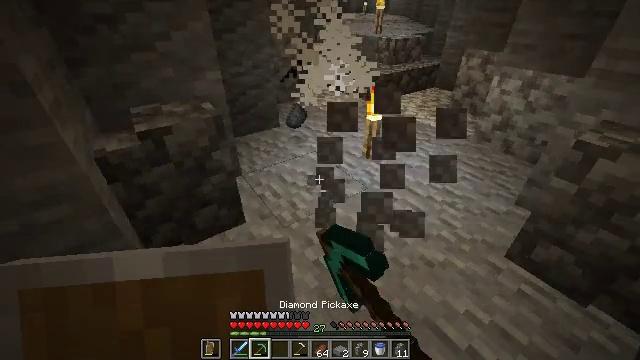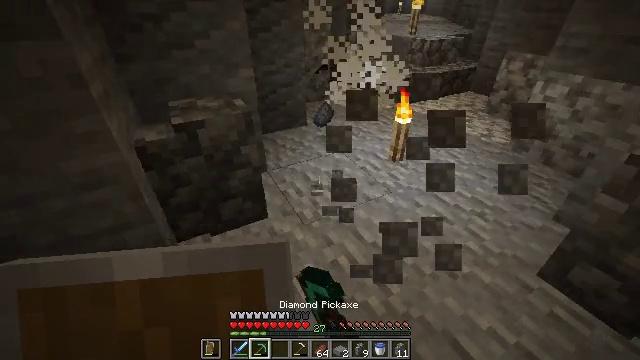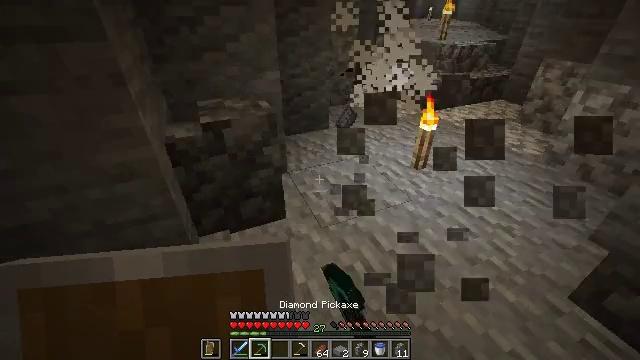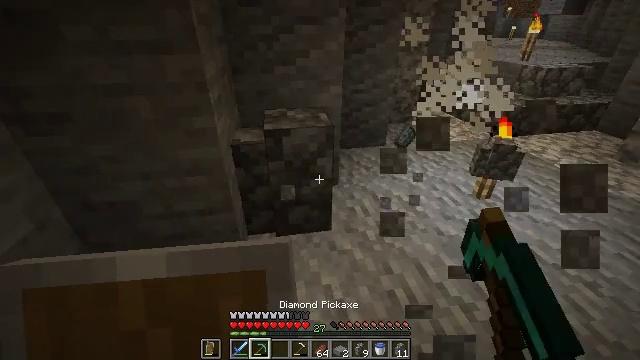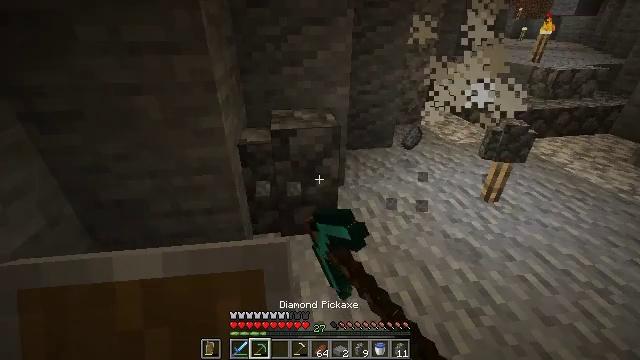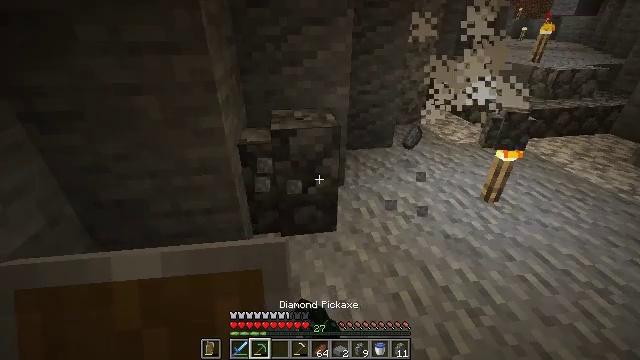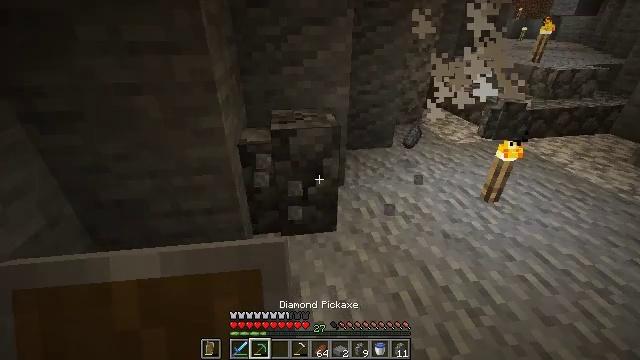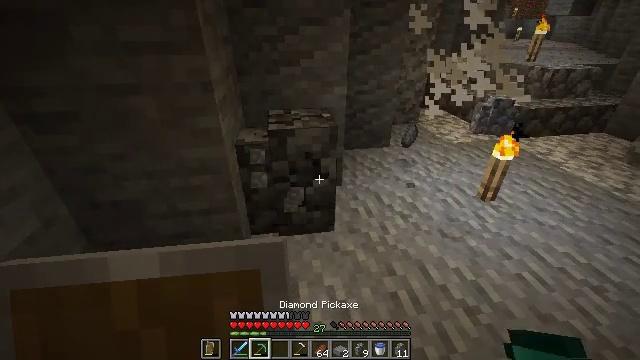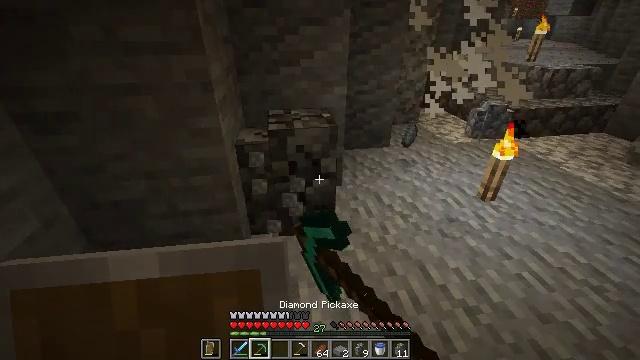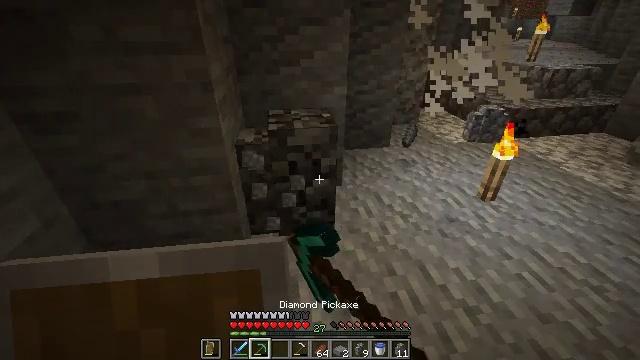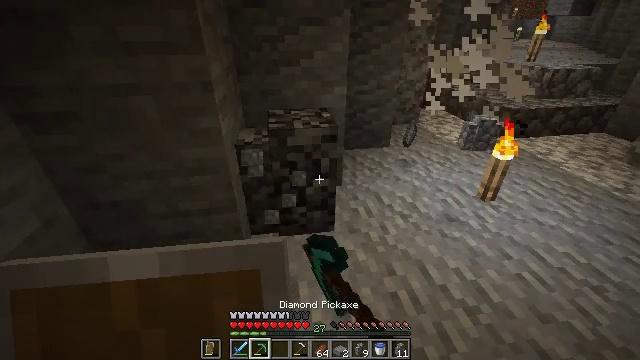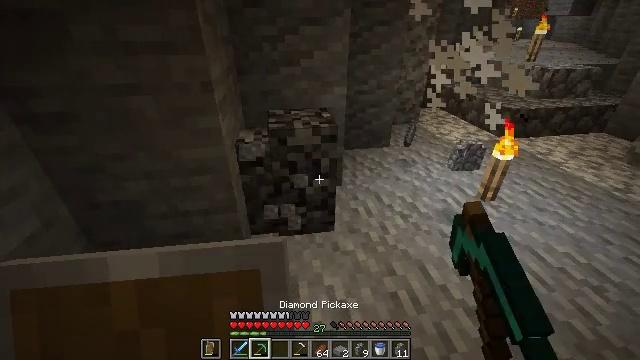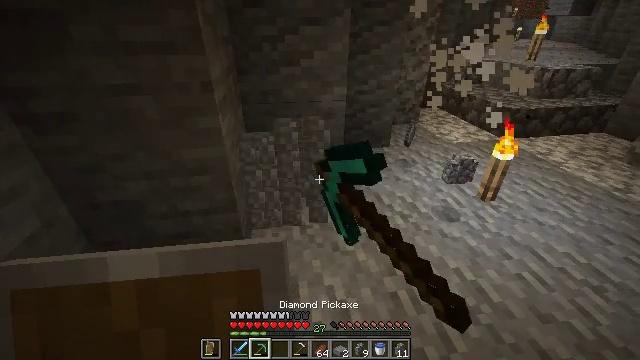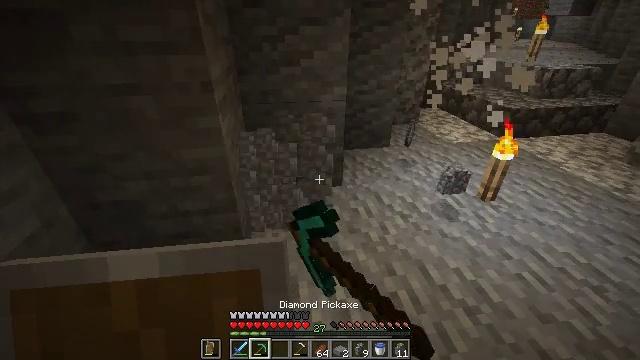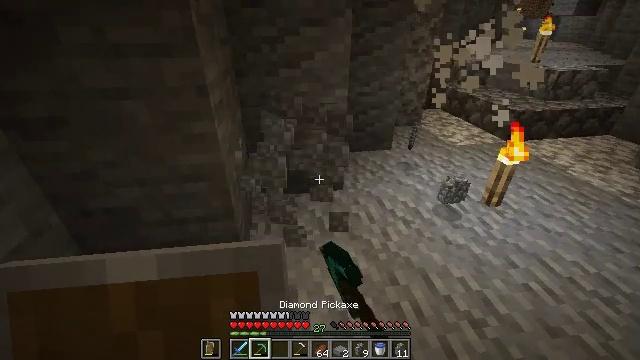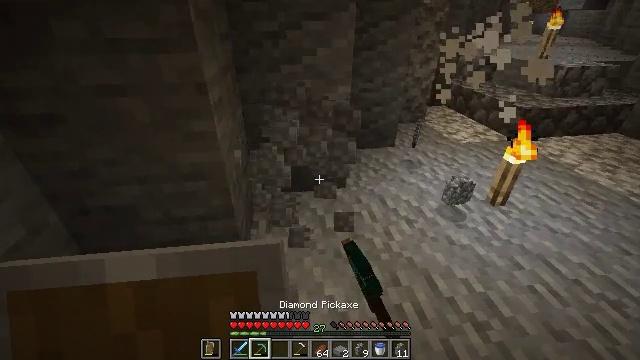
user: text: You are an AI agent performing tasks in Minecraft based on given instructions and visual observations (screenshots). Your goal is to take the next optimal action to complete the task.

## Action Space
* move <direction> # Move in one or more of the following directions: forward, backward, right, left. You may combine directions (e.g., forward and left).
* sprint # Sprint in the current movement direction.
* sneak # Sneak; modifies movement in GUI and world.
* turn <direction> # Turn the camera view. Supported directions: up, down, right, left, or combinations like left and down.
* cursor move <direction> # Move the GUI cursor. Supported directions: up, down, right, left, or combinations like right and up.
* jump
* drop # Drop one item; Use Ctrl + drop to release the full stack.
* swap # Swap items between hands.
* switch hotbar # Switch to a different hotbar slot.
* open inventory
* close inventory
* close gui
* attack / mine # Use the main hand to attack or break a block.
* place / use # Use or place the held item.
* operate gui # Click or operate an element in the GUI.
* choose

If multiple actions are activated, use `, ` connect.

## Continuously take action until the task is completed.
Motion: motion action
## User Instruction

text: Remove the cobblestone wall block.
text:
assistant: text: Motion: turn left, attack / mine
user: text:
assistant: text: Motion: turn left, attack / mine
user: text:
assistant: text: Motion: turn left and up, attack / mine
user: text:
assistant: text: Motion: turn left, attack / mine
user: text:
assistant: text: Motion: attack / mine
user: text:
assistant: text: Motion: attack / mine
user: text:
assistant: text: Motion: attack / mine
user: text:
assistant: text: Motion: attack / mine
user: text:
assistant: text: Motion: attack / mine
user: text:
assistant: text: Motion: attack / mine
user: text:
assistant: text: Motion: attack / mine
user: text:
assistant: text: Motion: attack / mine
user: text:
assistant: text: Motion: attack / mine
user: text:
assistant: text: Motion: move forward, attack / mine
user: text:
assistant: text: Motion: move forward, attack / mine
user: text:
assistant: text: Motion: move forward, turn down, attack / mine
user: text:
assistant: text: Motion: move forward, turn right and down, attack / mine
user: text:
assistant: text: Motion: move forward, turn right and down
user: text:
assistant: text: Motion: move forward, turn right and down
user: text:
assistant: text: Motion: move forward, turn right and down
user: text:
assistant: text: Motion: move forward, turn right and down
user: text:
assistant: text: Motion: move forward, turn right and down
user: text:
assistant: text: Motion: move forward and move right, turn right and up
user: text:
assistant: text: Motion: move forward and move right, turn right
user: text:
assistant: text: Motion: move forward and move right, turn right and up
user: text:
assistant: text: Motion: move forward and move right, turn right and up
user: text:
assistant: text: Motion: move right, turn right and up
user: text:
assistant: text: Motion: move right
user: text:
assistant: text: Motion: move right
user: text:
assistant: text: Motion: turn right and up